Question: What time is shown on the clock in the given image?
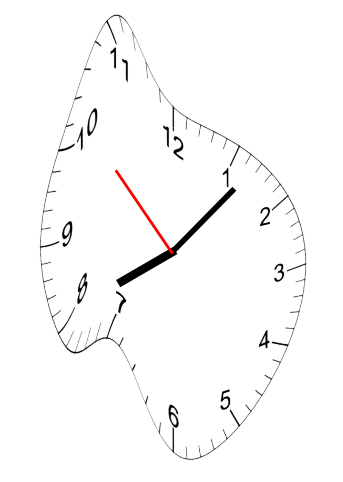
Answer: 08:06:52